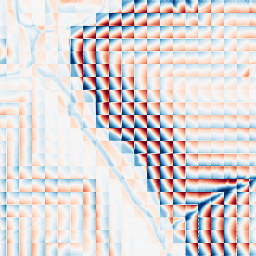
Category: wavelet
Decomposition family: wavelet_dwt
Decomposition parameters: wavelet: haar
level: 4
Upsampling method: regularized
Upsampling parameters: scale: 2
lambda_reg: 0.001
Upsampling scale: 2